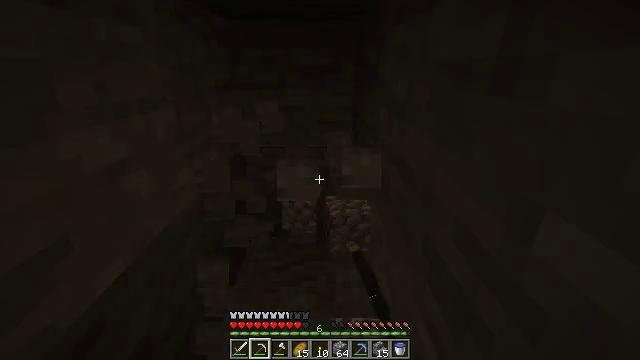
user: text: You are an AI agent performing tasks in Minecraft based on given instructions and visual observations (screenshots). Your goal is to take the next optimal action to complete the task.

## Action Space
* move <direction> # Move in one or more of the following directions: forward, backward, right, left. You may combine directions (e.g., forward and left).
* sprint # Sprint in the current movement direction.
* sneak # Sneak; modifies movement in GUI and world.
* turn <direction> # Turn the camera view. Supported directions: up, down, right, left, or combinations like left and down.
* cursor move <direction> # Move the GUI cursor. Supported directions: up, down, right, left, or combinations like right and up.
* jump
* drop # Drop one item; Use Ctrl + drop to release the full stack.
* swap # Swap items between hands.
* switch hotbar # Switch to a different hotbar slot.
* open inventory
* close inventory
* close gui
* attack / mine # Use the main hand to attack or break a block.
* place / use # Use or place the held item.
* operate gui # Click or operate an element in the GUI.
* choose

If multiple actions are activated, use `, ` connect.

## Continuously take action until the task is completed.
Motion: motion action
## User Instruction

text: Harvest stone in the caves.
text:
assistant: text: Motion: attack / mine